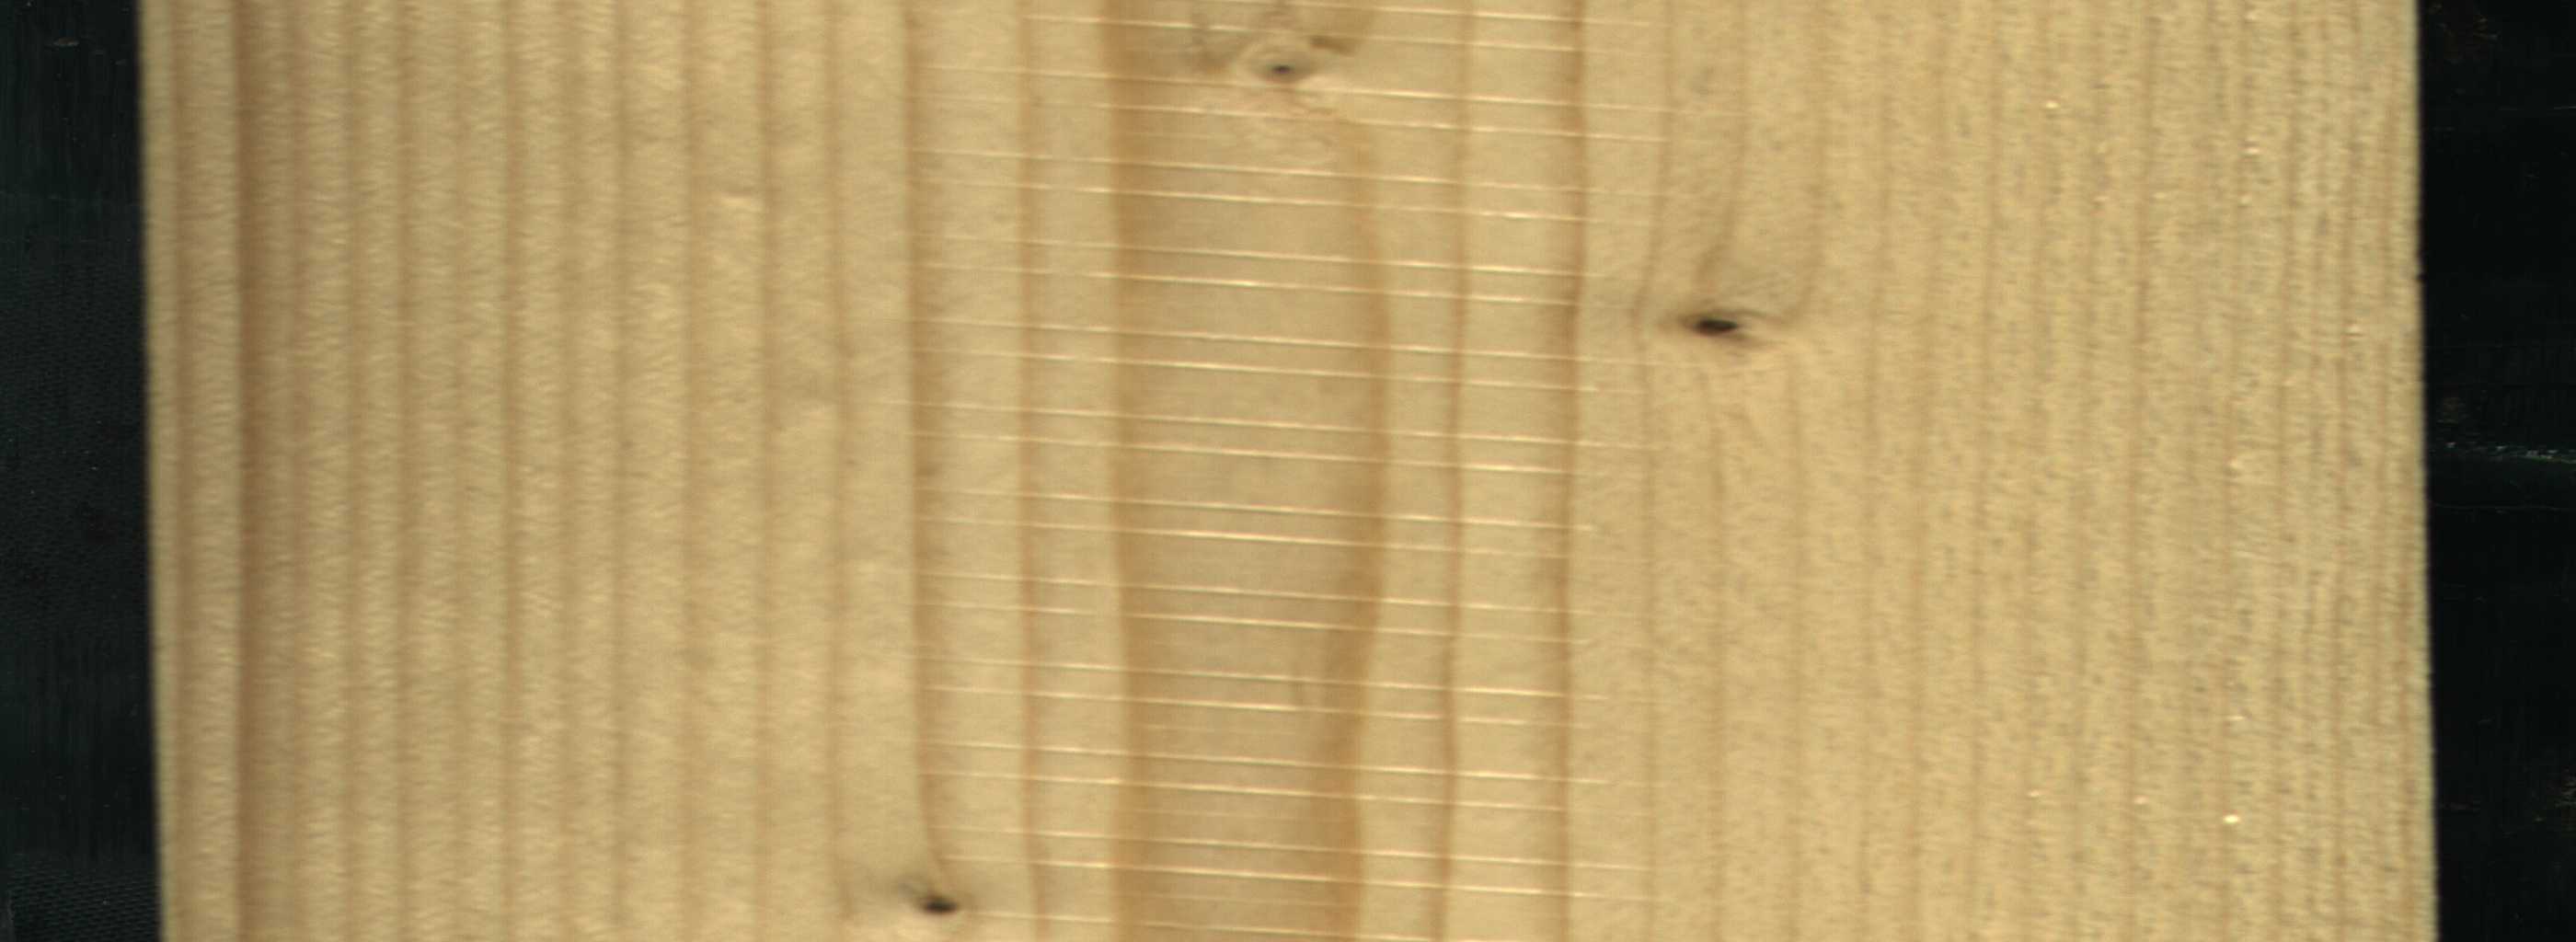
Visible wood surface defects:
Dead_Knot
Live_Knot
Live_Knot
Live_Knot